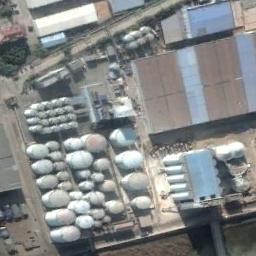
Label: storage tanks